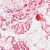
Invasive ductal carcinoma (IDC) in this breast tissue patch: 0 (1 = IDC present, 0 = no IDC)